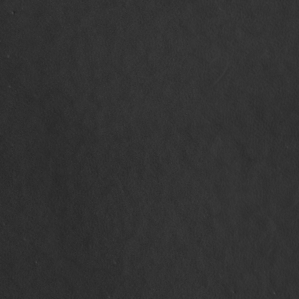
Label: non_frost